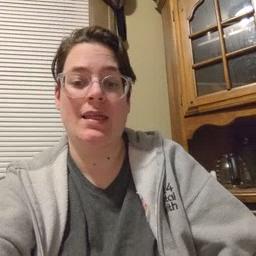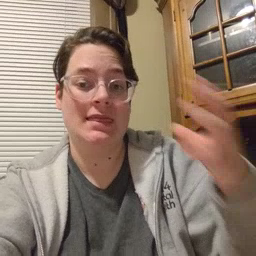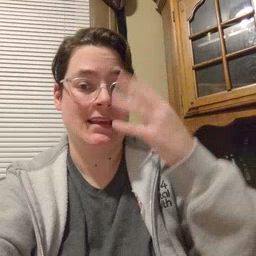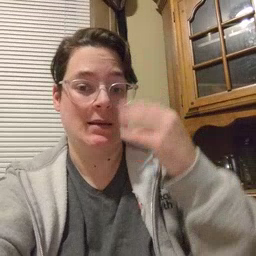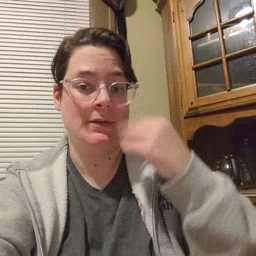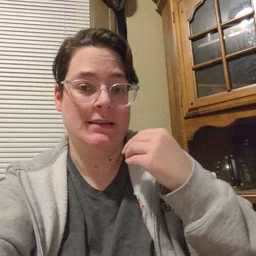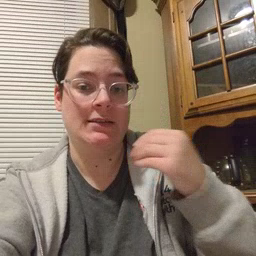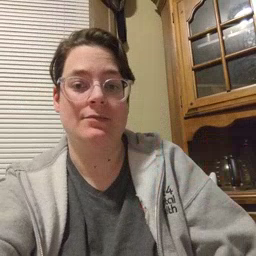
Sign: sleepy